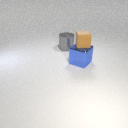
large gray metal cylinder behind large blue metal cube